Question: Trying to remove my font awesome icon whenever a post has 'Text' in it,(adding class which removes the content of the class)
## jQuery
'''
if ($('.post-content:contains("Text")').length > 0) {
$(this).find('h3').addClass('removeFa');
}
'''
## index.php
'''
<div class="filter-website">
<div class="entry" style="background-image: url('<?php echo $thumb['0'];?>')">
<h2><?php the_title(); ?></h2>
<?php the_content(); ?>
</div>
</div>
'''
## and this is what I add in WordPress
'''
<div class="post-content">
<h3>Blog image</h3>
<p>Text</p>
</div>
<div class="sep-shadow"></div>
'''
## css
'''
.removeFa:before, .removeFa:after {
content: close-quote;
}
'''
Image to show you what I mean:

I also tried to add a class whenever there is content but that didn't work, but if know a solution for that pls tell me :3 (which I guess would be nice for the loading time since it doesnt have to load content for all the posts instead of adding for a few posts but idk correct me if I am wrong)
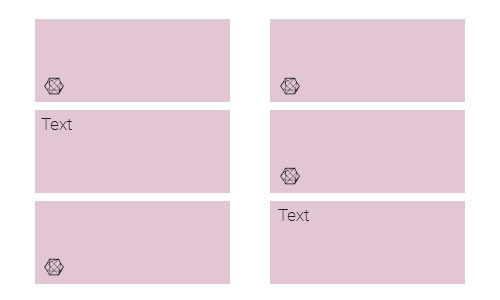
Answer: All you're missing is that the way you're trying to pick up the element to add the class to is incorrect. Instead:
'''
$('.post-content:contains("Text") h3').addClass('removeFa');
'''
Or more targeted:
'''
$('.post-content:has(p:contains("Text")) h3').addClass('removeFa');
'''
Example (I added a background to the '.removeFa' class):
'''
$('.post-content:has(p:contains("Text")) h3').addClass("removeFa");
'''
'''
.removeFa:before, .removeFa:after {
content: close-quote;
}
.removeFa {
background-color: yellow;
}
'''
'''
<div class="post-content">
<h3>Blog image</h3>
<p>Text</p>
</div>
<div class="sep-shadow"></div>
<div class="post-content">
<h3>Blog image</h3>
<p>Not a match</p>
</div>
<div class="sep-shadow"></div>
<div class="post-content">
<h3>Blog image</h3>
<p>Text</p>
</div>
<div class="sep-shadow"></div>
<div class="post-content">
<h3>Blog image</h3>
<p>Text</p>
</div>
<div class="sep-shadow"></div>
<div class="post-content">
<h3>Blog image</h3>
<p>Not a match</p>
</div>
<div class="sep-shadow"></div>
<script src="https://ajax.googleapis.com/ajax/libs/jquery/2.1.1/jquery.min.js"></script>
'''
---
Side note: a class to remove a Font Awesome icon seems odd. I'd just remove the 'fa' class.